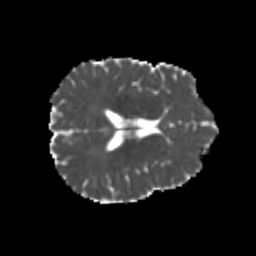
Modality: MD
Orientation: axial
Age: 26
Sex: male
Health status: healthy
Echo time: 0.074 s